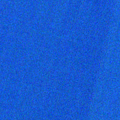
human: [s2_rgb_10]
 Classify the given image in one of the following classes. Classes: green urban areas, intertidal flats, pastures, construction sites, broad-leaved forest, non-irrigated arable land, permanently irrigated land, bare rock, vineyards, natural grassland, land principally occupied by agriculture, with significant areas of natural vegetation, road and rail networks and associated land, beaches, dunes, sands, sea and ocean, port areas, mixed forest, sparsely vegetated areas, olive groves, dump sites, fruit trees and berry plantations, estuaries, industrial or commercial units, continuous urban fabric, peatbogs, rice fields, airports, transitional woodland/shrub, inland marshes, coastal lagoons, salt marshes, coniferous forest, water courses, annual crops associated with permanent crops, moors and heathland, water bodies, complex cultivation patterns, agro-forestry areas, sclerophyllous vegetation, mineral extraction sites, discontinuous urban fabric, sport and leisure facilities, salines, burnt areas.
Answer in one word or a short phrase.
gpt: sea and ocean